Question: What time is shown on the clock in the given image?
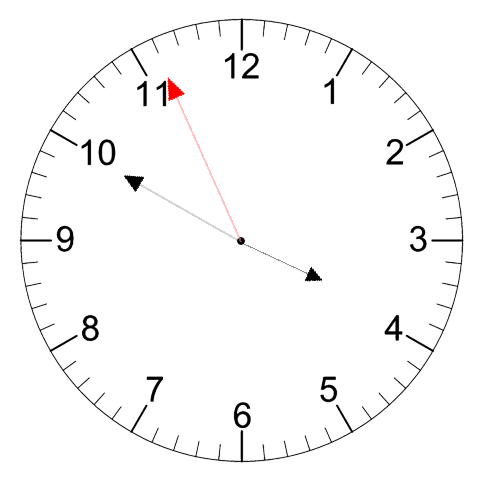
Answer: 03:49:56